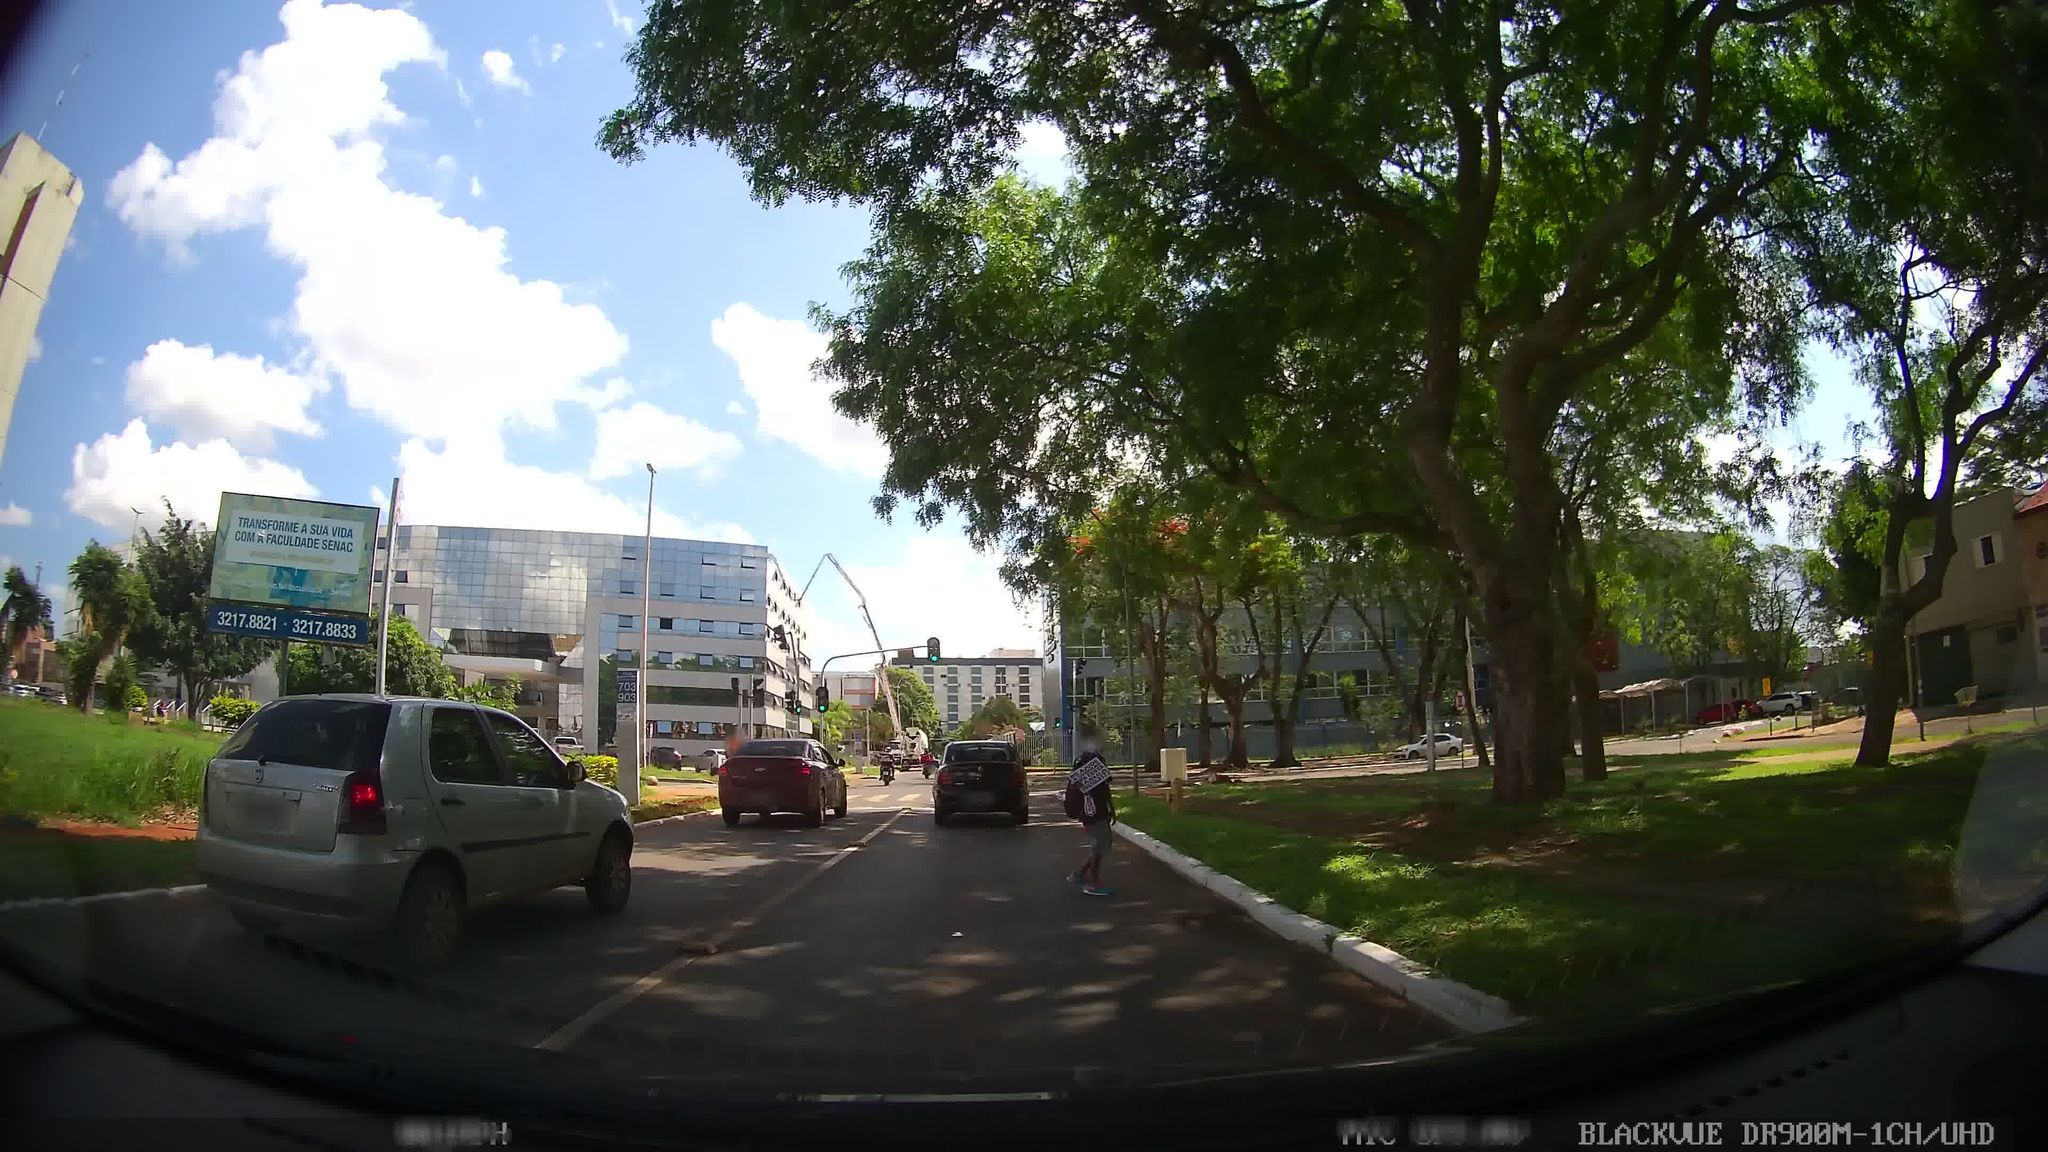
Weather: clear
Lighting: day
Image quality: good
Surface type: driving surface
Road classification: secondary
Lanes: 2
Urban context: urban centre
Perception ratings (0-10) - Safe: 3.25, Lively: 7.52, Beautiful: 6.56, Boring: 4.56, Depressing: 4.33, Wealthy: 3.06